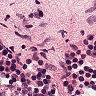
Metastatic tissue present: no